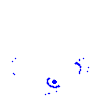
Particle: kaon